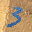
Label: 3